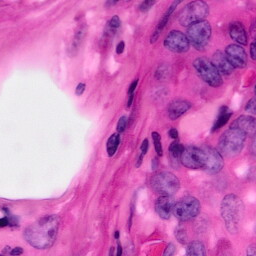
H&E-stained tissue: Pancreatic